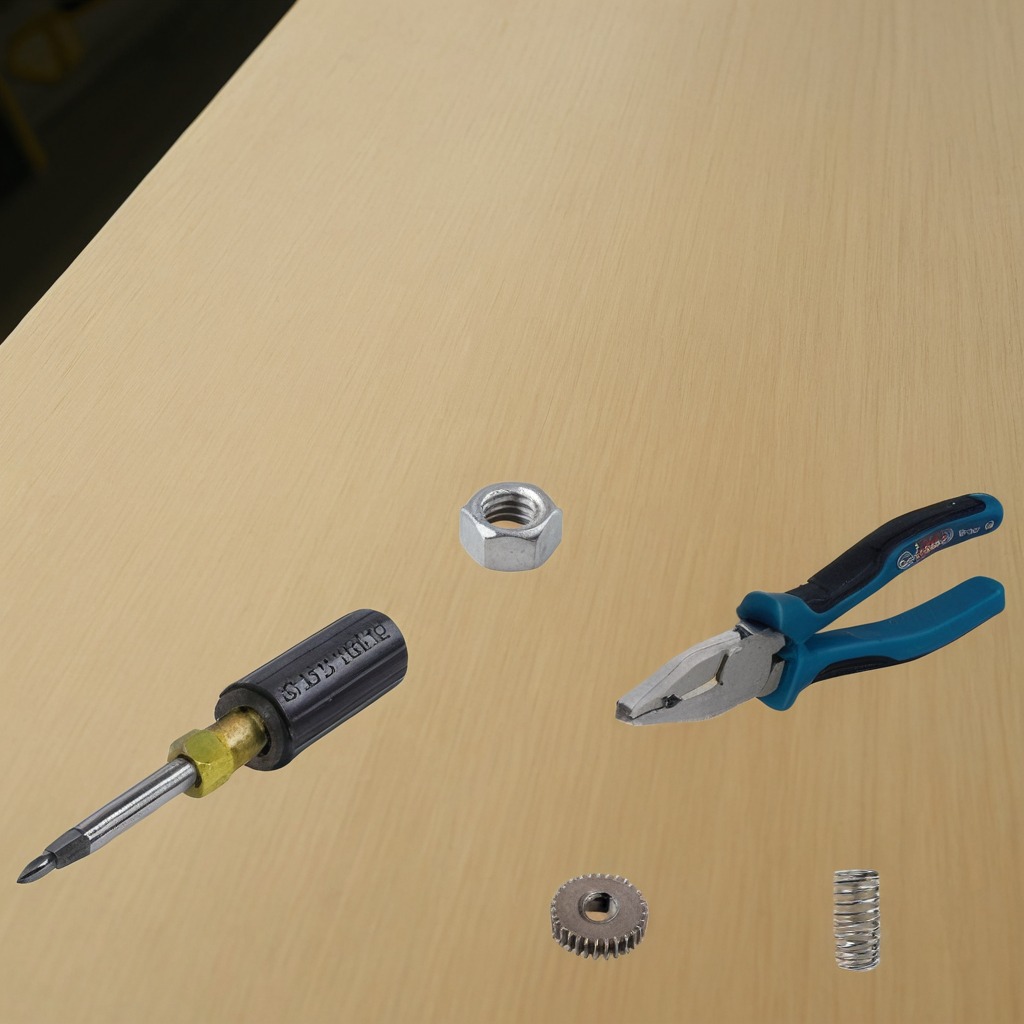
A steel gear with teeth, pliers, a coiled metal spring, a screwdriver, and a metal nut are lying on the plywood surface in a paint workshop lit by afternoon window light.